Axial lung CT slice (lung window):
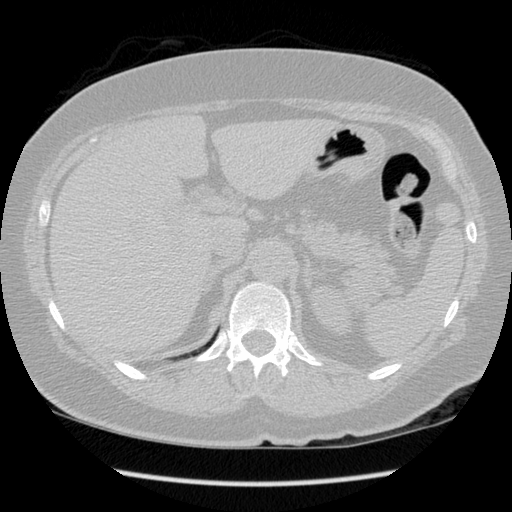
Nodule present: no